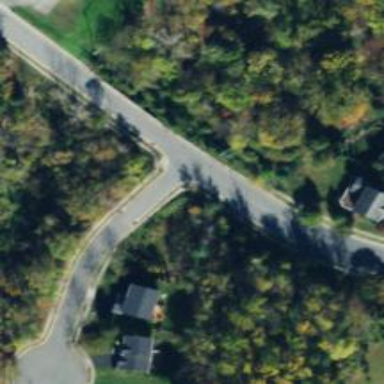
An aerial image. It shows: Residential road with asphalt surface. It features arch bridge.